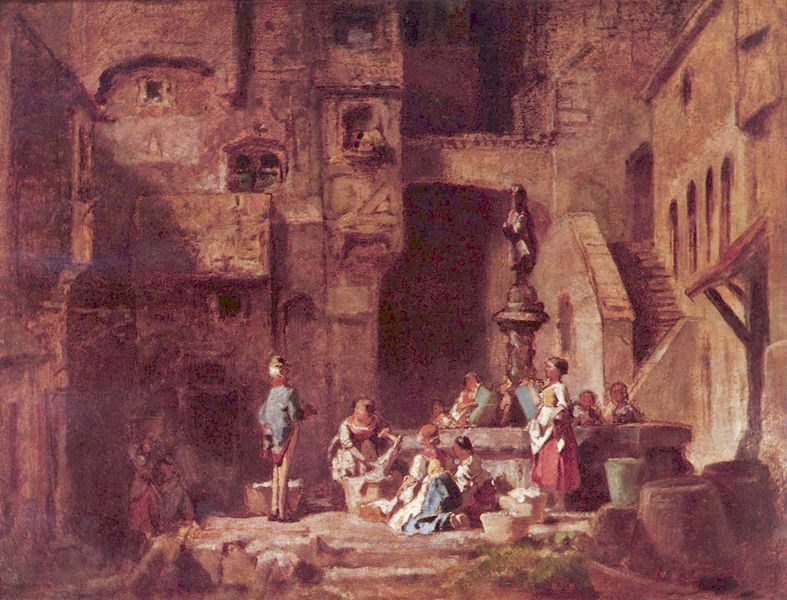
Titel: Wäscherinnen am Brunnen
Künstler: Carl Spitzweg
Standort: Darmstadt
Institution: Hessisches Landesmuseum
Schlagwörter: blau, dunkel, felsen, gemälde, gruppe, mann, schatten, wasser, weiß, frauen, grün, landschaft, menschen, ocker, sand, sitzen, stadt, wäsche, braun, damen, fenster, frankreich, frau, grau, hell, holz, kleid, kleider, licht, männer, orange, reden, schwarz, szene, säule, dach, gras, haus, rot, beige, leute, rock, alt, architektur, kleidung, stehen, stein, herr, häuser, brücke, sonne, figur, haare, mantel, kind, personen, brunnen, kinder, skulptur, statue, balkon, schürze, bogen, fassade, genrebild, ort, pflaster, körbe, lehm, trocken, warm, dürre, wüste, dorf, mauer, farbe, tag, monochrom, hof, platz, sepia, figuren, friedrich, treppe, treppen, frack, korb, aufgang, durchgang, geländer, stufe, stufen, plastik, bögen, waschen, eingang, erker, gang, hinterhof, spitzweg, treppenstufen, ruine, bayern, hauswand, stockwerk, denkmal, moos, waschend, militär, uniform, soldat, staub, ruinen, kardinal, fass, gefässe, österreich, wanne, gemäuer, krüge, mauern, antik, knieend, gedicht, fässer, bottich, her, eimer, vordach, bote, lied, brücken, fesnter, post, mägde, fenser, nischen, etage, duchgang, nieschen, fasade, häuserfront, wäscherinnen, wäscherin, tröge, waschbrett, waschtag, steintreppe, brunnenfigur, wannen, wassergefässe, tongefässe, dienstmagt, spizweg, südalpin